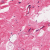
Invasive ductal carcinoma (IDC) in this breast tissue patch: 0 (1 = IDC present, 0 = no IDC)